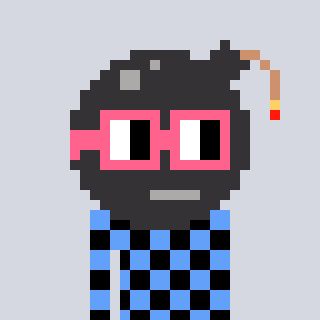
a pixel art character with square pink glasses, a bomb-shaped head and a blue-colored body on a cool background